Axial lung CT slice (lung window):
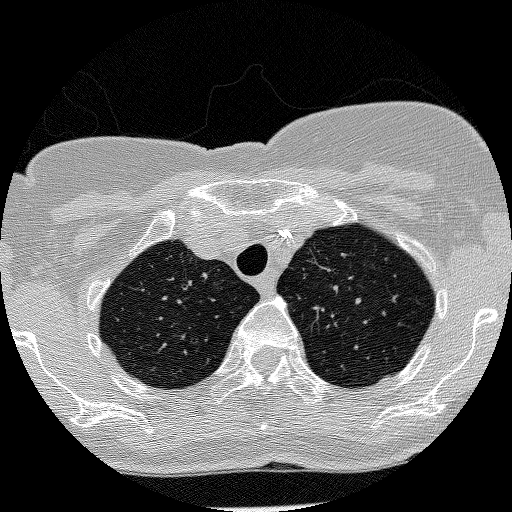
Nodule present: no